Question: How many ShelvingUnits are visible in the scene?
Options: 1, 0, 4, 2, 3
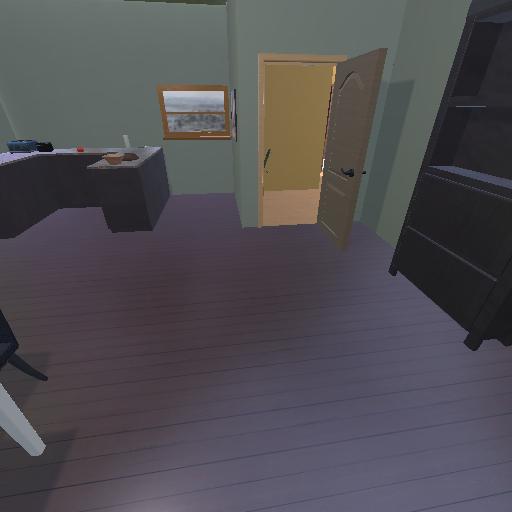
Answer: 1